Field crop: maize
Growth stage: 2
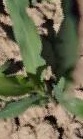
Species: maize